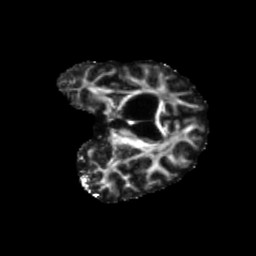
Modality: FA
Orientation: coronal
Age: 70
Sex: male
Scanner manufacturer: siemens
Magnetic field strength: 3 T
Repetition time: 5.47 s
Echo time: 0.0854 s